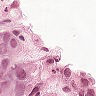
Metastatic tissue present: yes